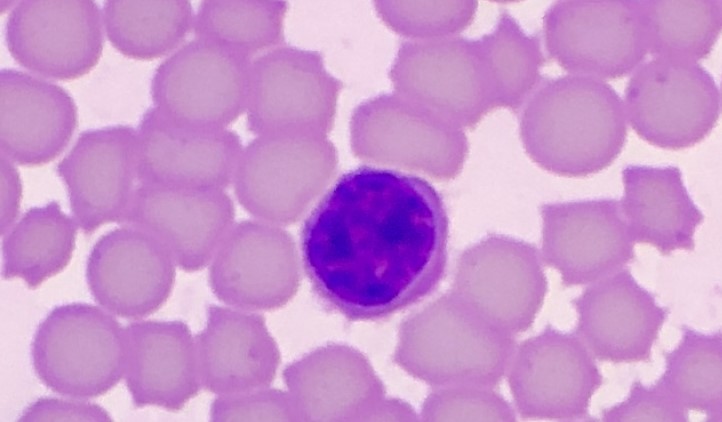
White blood cell type: Lymphocyte